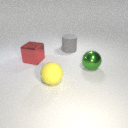
large gray rubber cylinder behind large yellow rubber sphere